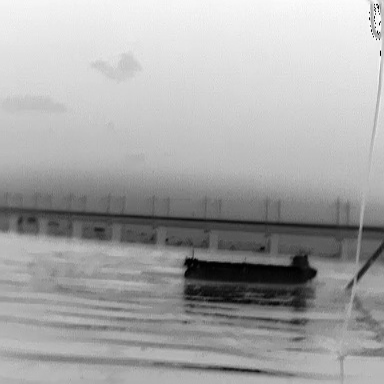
There is a liner in the infrared image.